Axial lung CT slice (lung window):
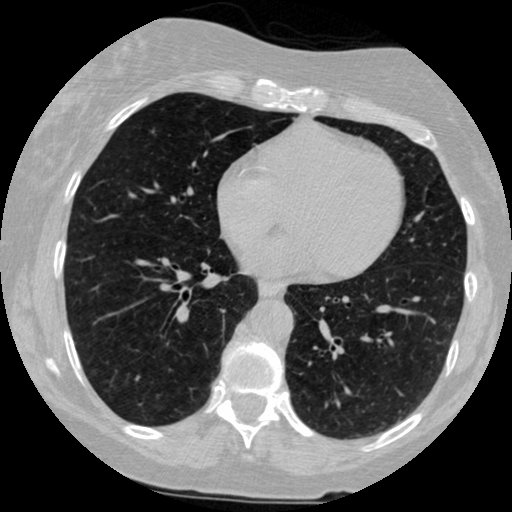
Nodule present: no